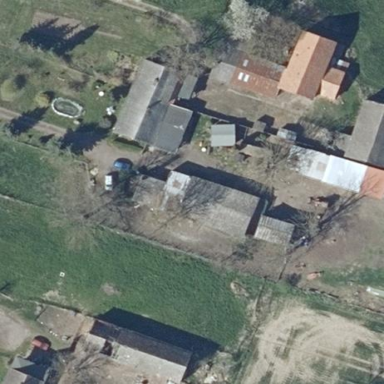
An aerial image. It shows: Farmyard area.